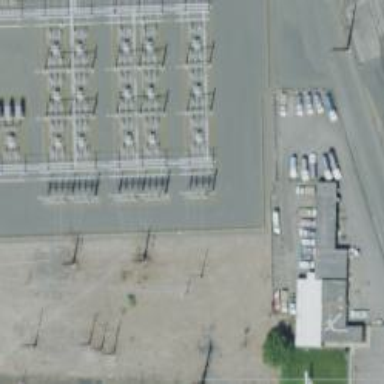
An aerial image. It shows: Switch for power supply.